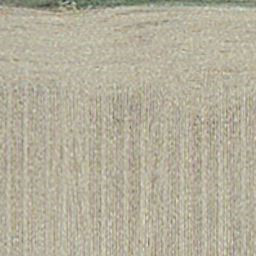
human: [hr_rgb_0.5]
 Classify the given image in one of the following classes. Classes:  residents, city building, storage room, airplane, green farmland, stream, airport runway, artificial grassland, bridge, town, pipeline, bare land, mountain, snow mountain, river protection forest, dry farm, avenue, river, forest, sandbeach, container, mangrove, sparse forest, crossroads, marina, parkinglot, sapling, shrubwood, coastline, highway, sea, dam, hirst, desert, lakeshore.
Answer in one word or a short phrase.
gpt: dry farm